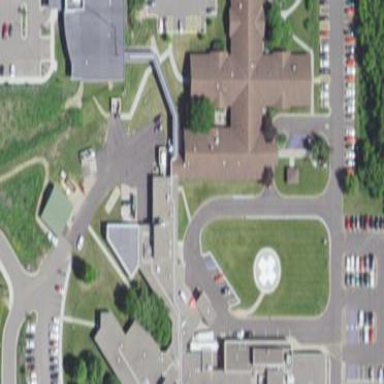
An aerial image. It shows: Nursing home building.